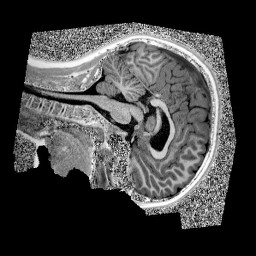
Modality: UNIT1
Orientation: sagittal
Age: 10
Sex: male
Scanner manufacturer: siemens
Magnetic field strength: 3 T
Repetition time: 4 s
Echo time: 0.00299 s